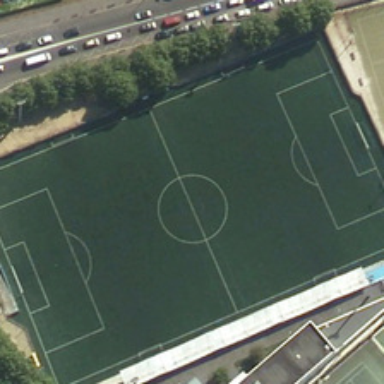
A football field surrounded by green trees is near a road with cars .